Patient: sex M, age 68
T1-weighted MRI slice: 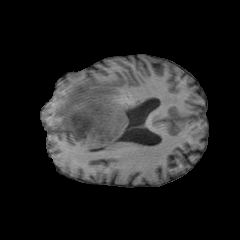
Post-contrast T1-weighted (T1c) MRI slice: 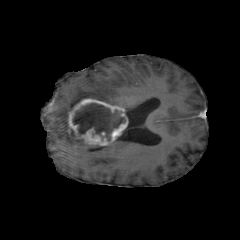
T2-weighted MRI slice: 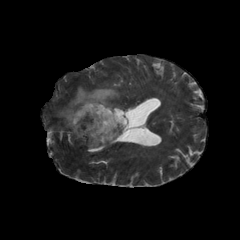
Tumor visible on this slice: yes
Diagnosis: Glioblastoma, IDH-wildtype
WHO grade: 4